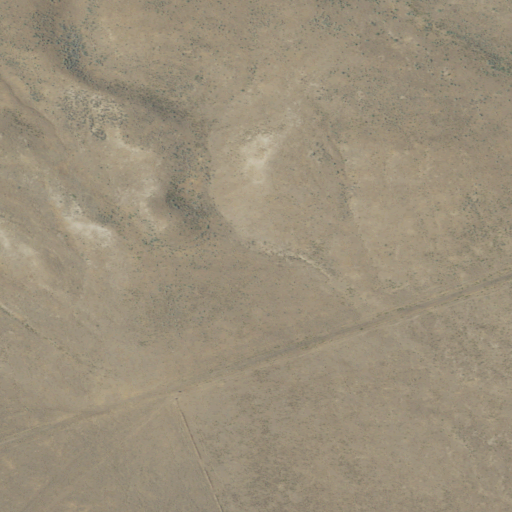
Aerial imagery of valley in Oregon named Road Canyon containing grassland and shrub